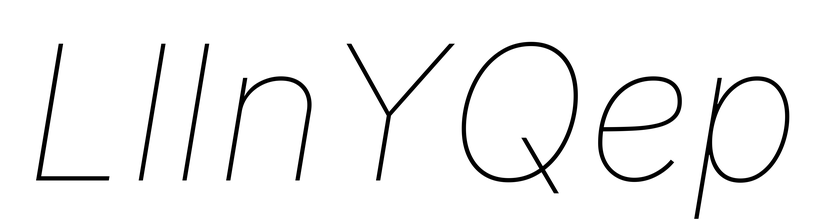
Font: Inter-Italic_Thin_Italic